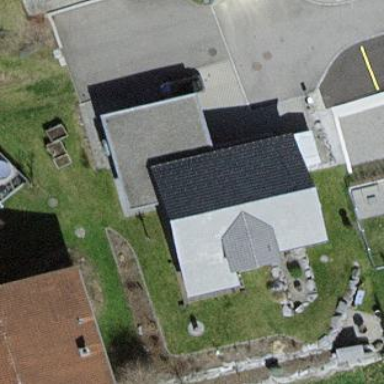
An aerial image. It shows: Garage.